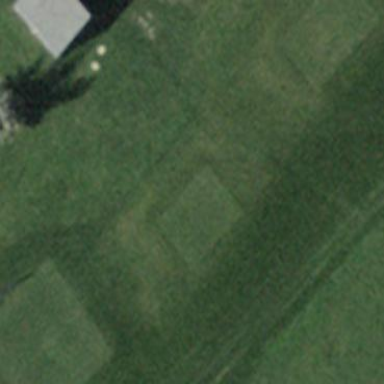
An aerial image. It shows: Grass area designated as golf tee.